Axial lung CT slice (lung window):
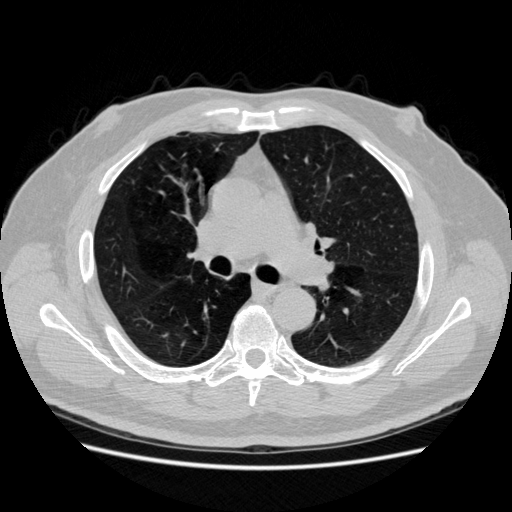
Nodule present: no